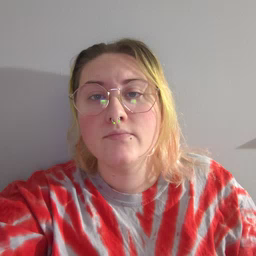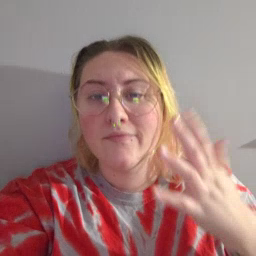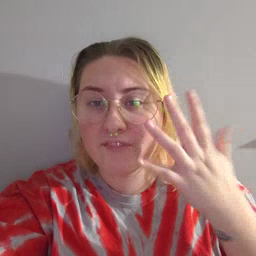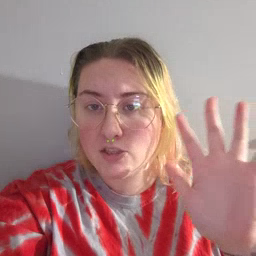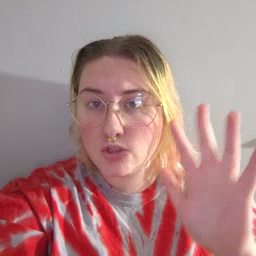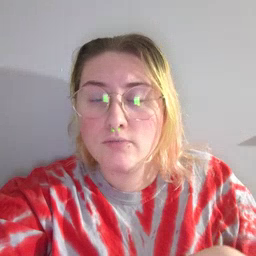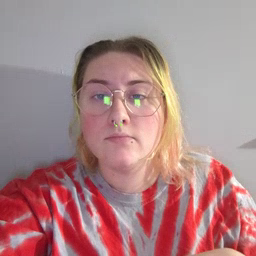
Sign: finish